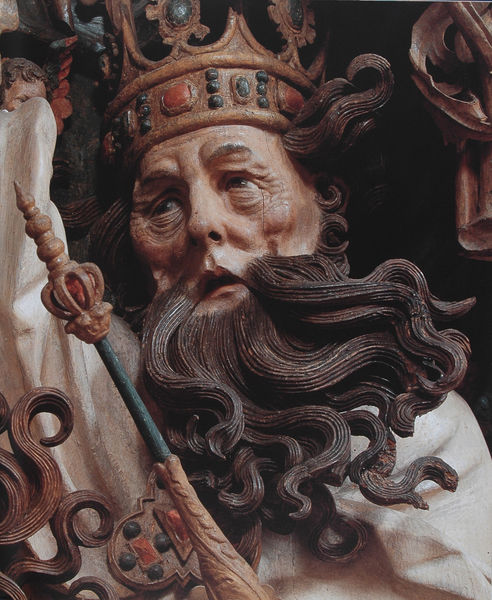
Titel: Hochaltar, Mittelschrein (Detail)
Künstler: Meister H. L.
Standort: Niederrotweil
Institution: St. Michael
Schlagwörter: blau, kopf, mann, weiß, grün, ausschnitt, bewegung, braun, bunt, holz, mund, nase, schwarz, türkis, rot, ornament, alt, bart, augen, falten, gesicht, inkarnat, stein, steine, vollbart, wind, figur, gewand, gold, haare, mantel, edelsteine, gotik, krone, lippen, locken, rosa, engel, skulptur, statue, bewegt, holzschnitt, wangen, wellen, stab, furchen, kaiser, könig, detail, pupillen, faltenwurf, bemalt, foto, fotografie, photographie, glaube, baun, altar, kathedrale, schnitzerei, photo, runzeln, farbfoto, leiden, schmerz, zeus, müde, heiliger, speer, gefasst, müdigkeit, bemalung, ziseliert, demut, zepter, szepter, verzweifelt, prunkvoll, spieß, riemenschneider, holzschnitzerei, tillmann, holzplastik, photographir, pein, juwelen, kahedrale, hkönig, tepter